Question: I've been trying to create a new project using the files provided at <URL>. Here is what I did, step by step:
1. Create new Android Project
2. Create Project from Existing Source
3. Locate the /library folder in the ActionBarSherlock directory
4. Choose 4.03 as SDK target.
5. Finish!
6. Add android-support-v4 as Library
Now this imported the project as expected but with roughly 256 errors. Below you'll see a screendump of some of them. What is going on ?

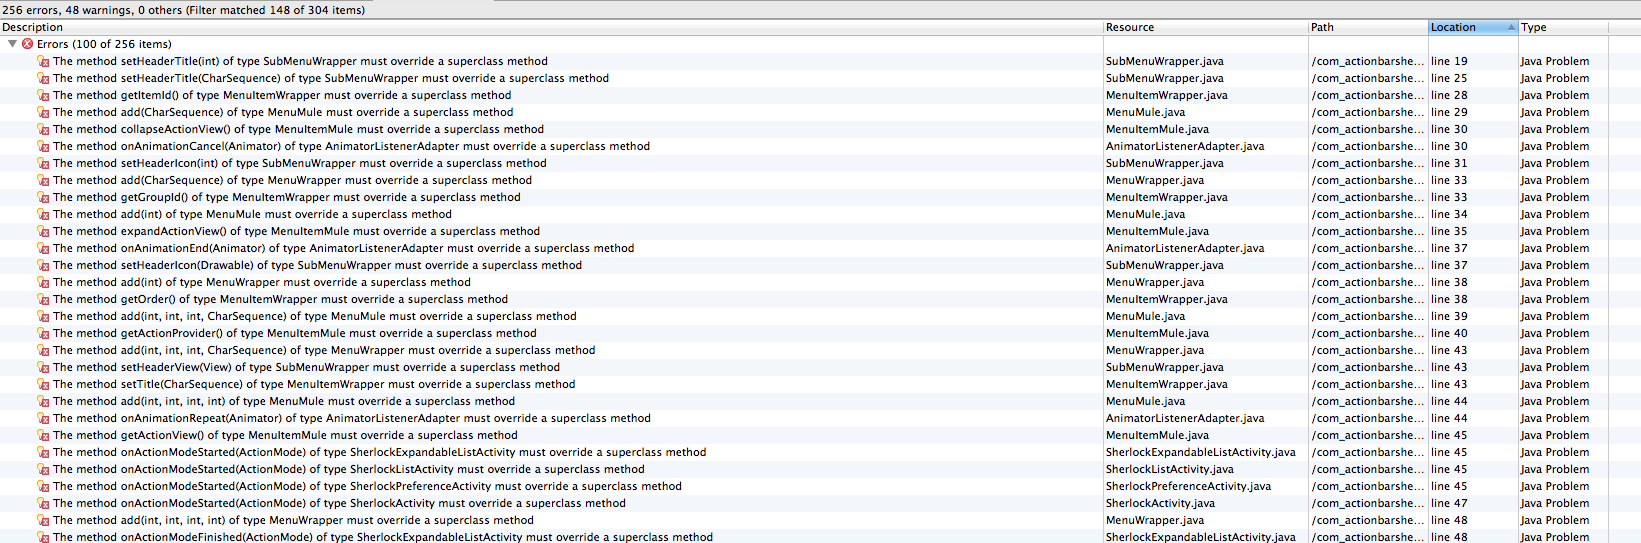
Answer: Go to your 'project properties' (right click on your project) > 'Java Compiler' and switch the compliance level from 1.5 to 1.6. I struggled quite a few hours with this as well..